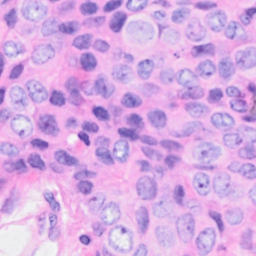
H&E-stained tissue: Breast